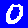
Digit: 0